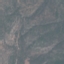
Land use / land cover: HerbaceousVegetation